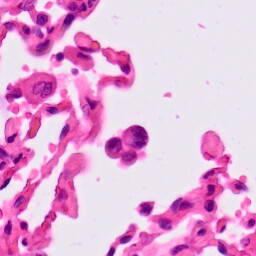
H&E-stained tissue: Lung